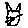
Label: cat